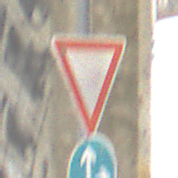
Verkehrszeichen: VorfahrtGewaehren
Zusatzzeichen unten: VorgeschriebeneFahrtrichtungGeradeausOderRechts
Umgebung: Roofed, Suburban
Tageszeit: MorningAfternoon
Wetter: PartlyCloudy
Licht: Natural
Jahreszeit: Winter
Kontrast: LowContrast